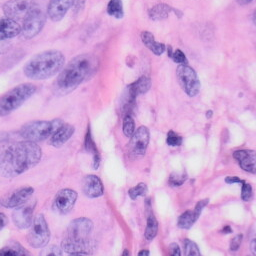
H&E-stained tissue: Skin